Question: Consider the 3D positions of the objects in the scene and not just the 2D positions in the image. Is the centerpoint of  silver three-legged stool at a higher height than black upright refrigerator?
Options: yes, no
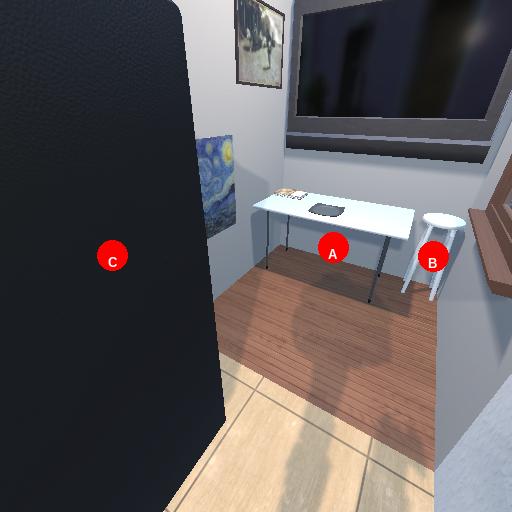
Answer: yes